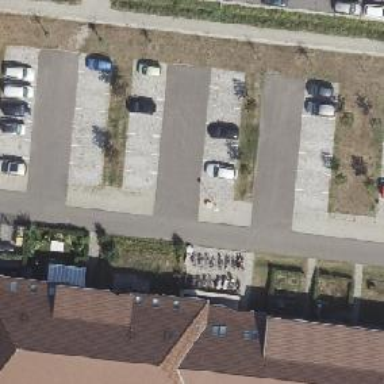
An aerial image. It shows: Asphalt parking aisle off service road.